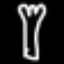
Label: fork